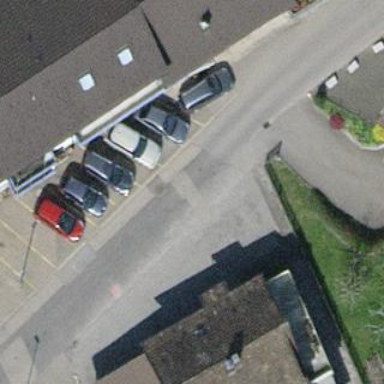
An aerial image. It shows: Parking area.